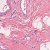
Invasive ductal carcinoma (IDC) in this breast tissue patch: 0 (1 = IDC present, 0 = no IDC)